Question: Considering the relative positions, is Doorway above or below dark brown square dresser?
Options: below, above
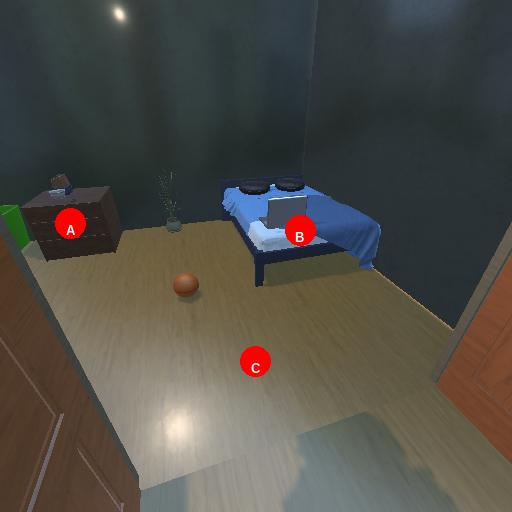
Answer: below